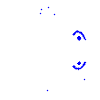
Particle: pion